Question: So I have some rows of data and some columns with dates.
As you can see on the image below.
I want the sum of the week for each row - but the tricky thing is that not every week is 5 days, so there might be weeks with 3 days. So somehow, I want to try to go for the weeknumber and then sum it.
Can anyone help with me a formular (or a VBA macro)?
I am completely lost after trying several approaches.

18-May-15 19-May-15 20-May-15 21-May-15 22-May-15 25-May-15 26-May-15 27-May-15 28-May-15 29-May-15 1-Jun-15 2-Jun-15 3-Jun-15 4-Jun-15 WEEK 1 TOTAL WEEK 2 TOTAL
33 15 10 19 18 8 10 15 10 29 16 24 8 26 74
18 11 8 17 0 6 16 9 16 16 36 9 6 4 55
0 0 1 0 0 1 0 0 1 0 0 3 3 2 8
30 7 4 8 8 11 10 3 0 11 3 4 5 6 18
0 0 0 11 0 0 0 1 0 7 8 1 1 2 12
1 1 4 0 5 1 6 2 1 4 2 4 5 4 15
0 0 0 0 0 0 0 0 0 0 0 0 0 0 0
52 27 22 36 23 15 32 26 27 49 54 37 19 34 144
30 50 25 21 34 12 33 32 26 43 54 43 18 32 147
0 0 1 0 3 0 0 0 0 0 0 0 0 0 0
29 5 3 4 4 1 1 2 4 4 3 4 2 3 12
0 0 0 0 0 0 0 0 0 0 0 0 0 0 0
0 0 0 4 1 10 9 0 0 0 0 0 1 1 2
1 2 0 0 0 0 0 1 3 0 0 0 2 2 4
15 29 5 17 16 4 18 20 12 28 25 22 4 23 74
11 15 11 3 15 7 11 9 5 12 18 10 5 7 40
1 0 2 1 1 0 0 1 8 1 4 3 2 0 9
3 6 7 0 2 1 4 2 1 2 7 8 7 2 24
21 21 21 21 21 22 22 22 22 22 23 23 23 23
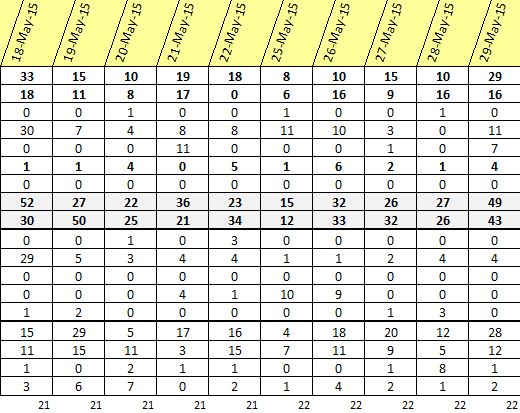
Answer: Using SUMIF is one way. But you need to get your references straight in order to make it easy to enter.
Note in the diagram below, the formula:
'''
=SUMIF(Weeknums,M$1,$B2:$K2)
'''
where 'weeknums' is the row of calculated Week Numbers.

Also note that the column headers showing the Week number to be summed could be made more explanatory with custom formatting: